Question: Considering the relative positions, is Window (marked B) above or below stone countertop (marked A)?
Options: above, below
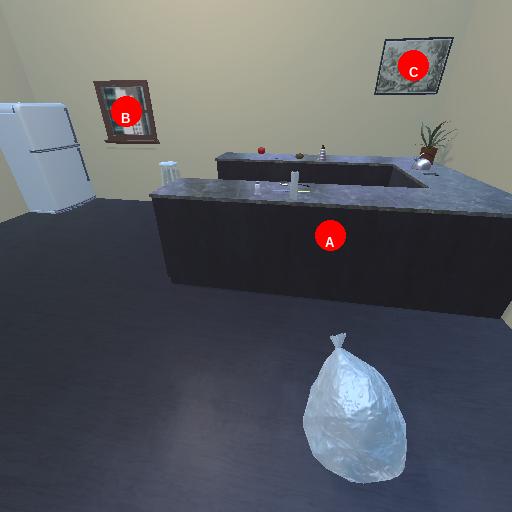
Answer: above